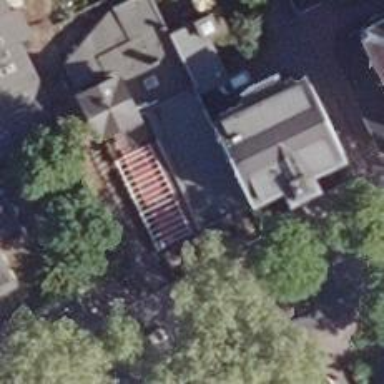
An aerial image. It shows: Restaurant.